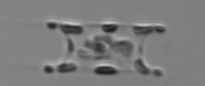
Label: Eucampia